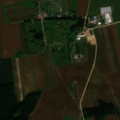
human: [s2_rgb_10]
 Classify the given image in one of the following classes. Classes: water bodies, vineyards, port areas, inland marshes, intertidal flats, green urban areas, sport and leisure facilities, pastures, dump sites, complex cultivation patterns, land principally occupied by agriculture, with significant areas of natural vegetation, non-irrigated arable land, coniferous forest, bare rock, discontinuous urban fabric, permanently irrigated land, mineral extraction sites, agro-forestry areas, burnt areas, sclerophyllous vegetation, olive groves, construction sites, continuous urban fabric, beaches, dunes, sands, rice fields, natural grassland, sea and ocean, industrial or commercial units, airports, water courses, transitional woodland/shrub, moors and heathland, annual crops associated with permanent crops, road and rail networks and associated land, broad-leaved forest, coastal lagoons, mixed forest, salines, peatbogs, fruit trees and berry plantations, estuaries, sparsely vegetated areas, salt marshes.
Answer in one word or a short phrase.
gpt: non-irrigated arable land, complex cultivation patterns, land principally occupied by agriculture, with significant areas of natural vegetation, mixed forest, transitional woodland/shrub